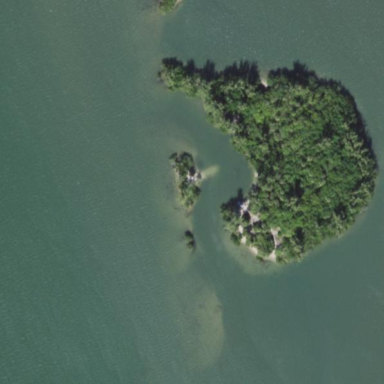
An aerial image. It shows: Islet.